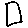
Label: square